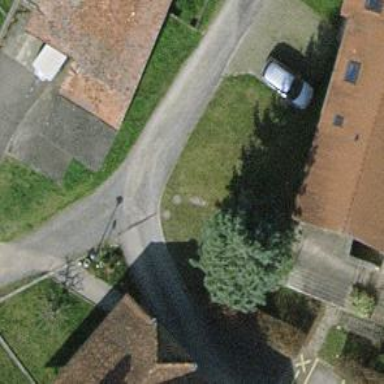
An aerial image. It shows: Footway.